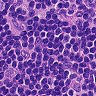
Metastatic tissue present: no